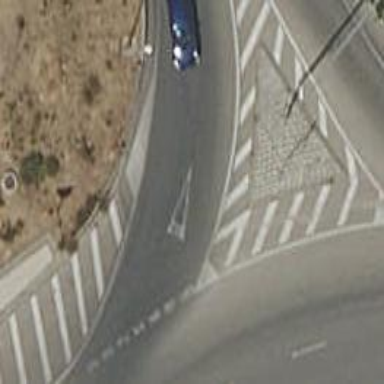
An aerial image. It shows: Road with "give way" sign.